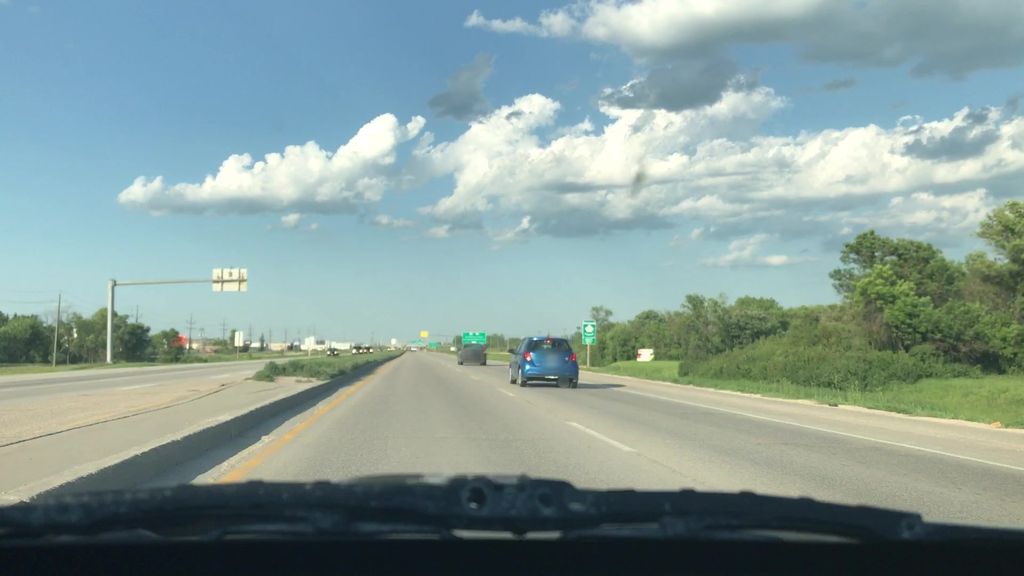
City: winnipeg